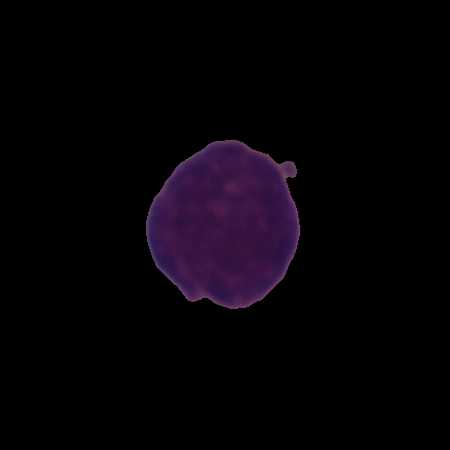
Label: healthy